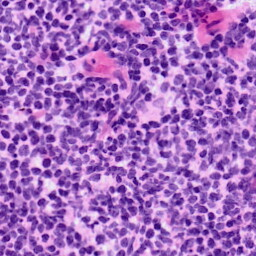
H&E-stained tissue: LymphNode